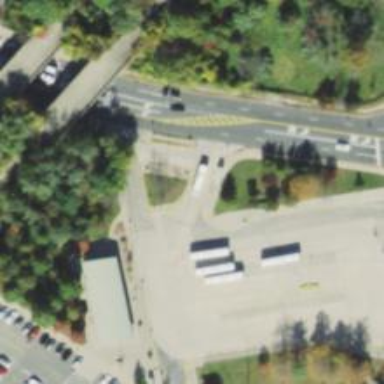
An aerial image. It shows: Footway located on traffic island.